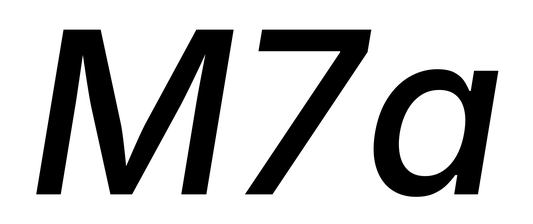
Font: Inter-Italic_Medium_Italic